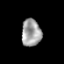
Tissue: prostate
Cell type: Endothelial cells
Senescence score: 0.3458
Nuclear area (px): 524
Mean DAPI intensity: 159.599